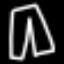
Label: pants